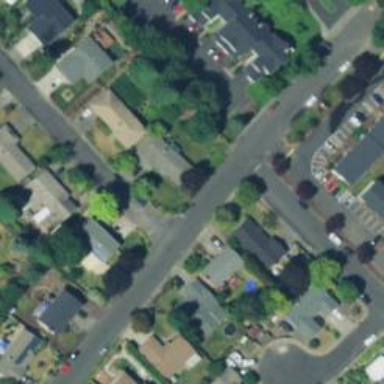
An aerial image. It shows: Residential road with sidewalk on the left.